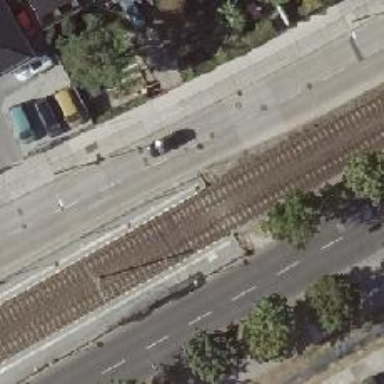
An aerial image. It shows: Tram platform with shelter. This is public transport platform for trams.